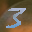
Label: 3